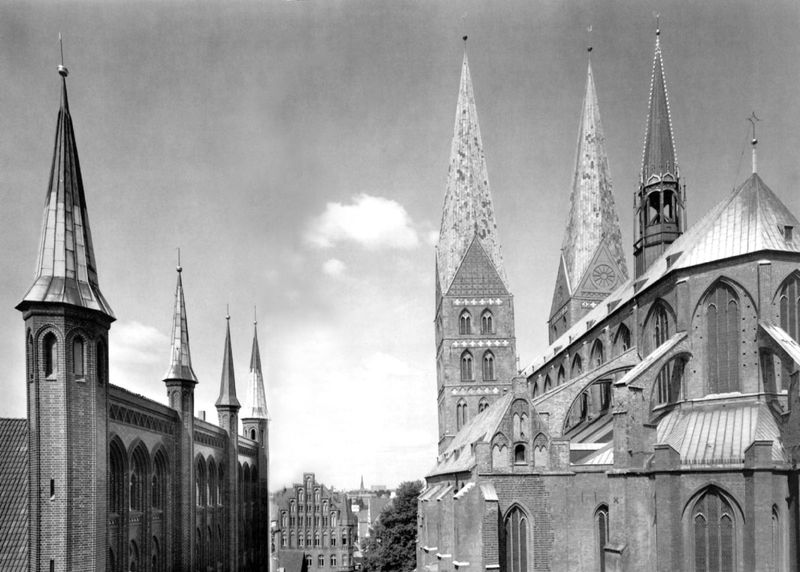
Titel: St. Marien in Lübeck
Standort: Lübeck, St. Marien (EU - D - Schleswig-Holstein)
Schlagwörter: baum, himmel, stadt, fenster, schwarz, weiss, dach, gebäude, wolke, spitze, stein, kirche, gotik, turm, schiff, bogen, dächer, ziegel, backstein, rundbogen, spitz, foto, fotografie, kreuz, türme, dom, denkmal, schwarzweiss, münster, rathaus, langhaus, portal, kirchenschiff, spitzbogen, leipzig, nürnberg, strebepfeiler, wahrzeichen, altstadt, lübeck, freiburg, hansestadt, rürme